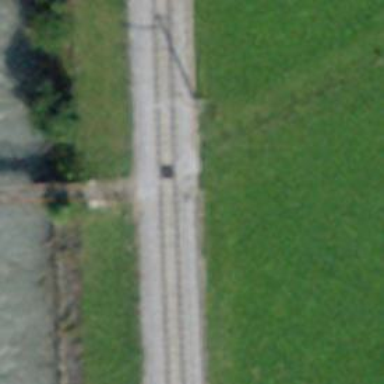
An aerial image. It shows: Narrow-gauge railway track with one electrified contact line.